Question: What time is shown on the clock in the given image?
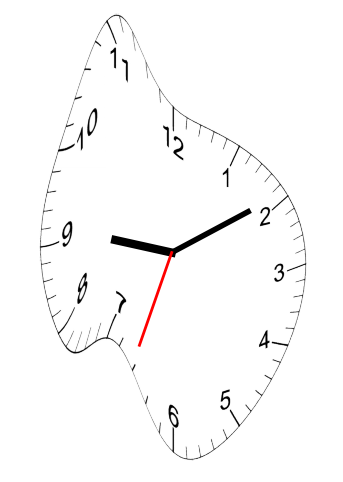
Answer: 09:09:33